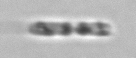
Label: Cerataulina_pelagica